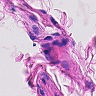
Metastatic tissue present: no